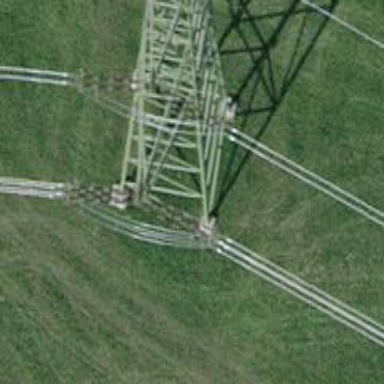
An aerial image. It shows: Power tower.